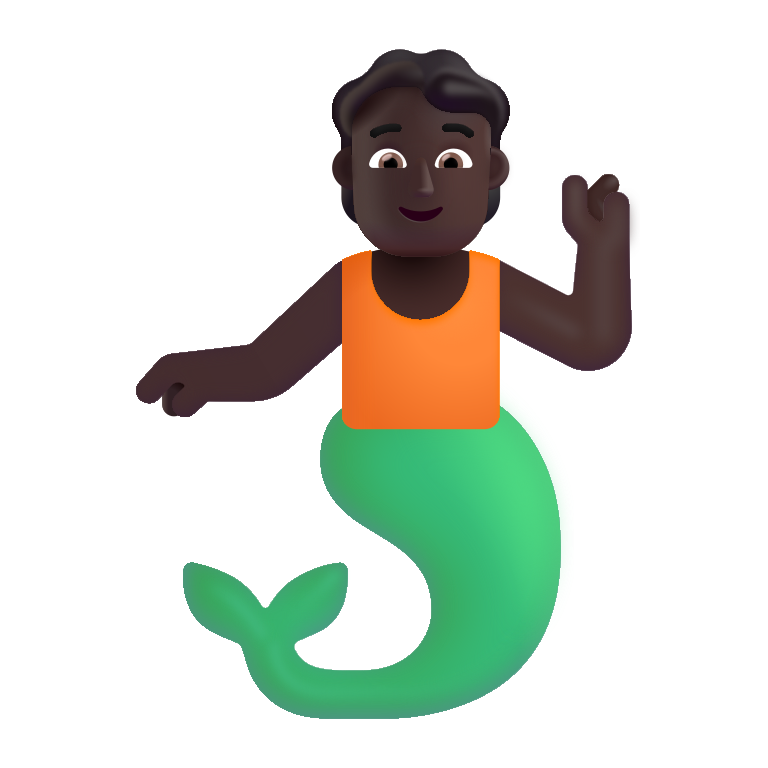
person merpeople color dark